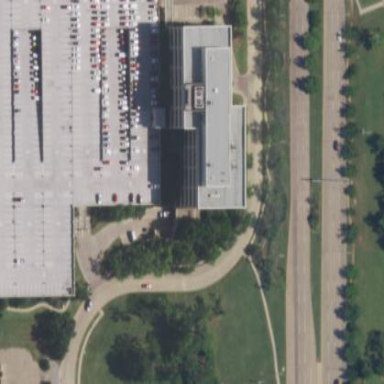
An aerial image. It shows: Multi-storey parking building.